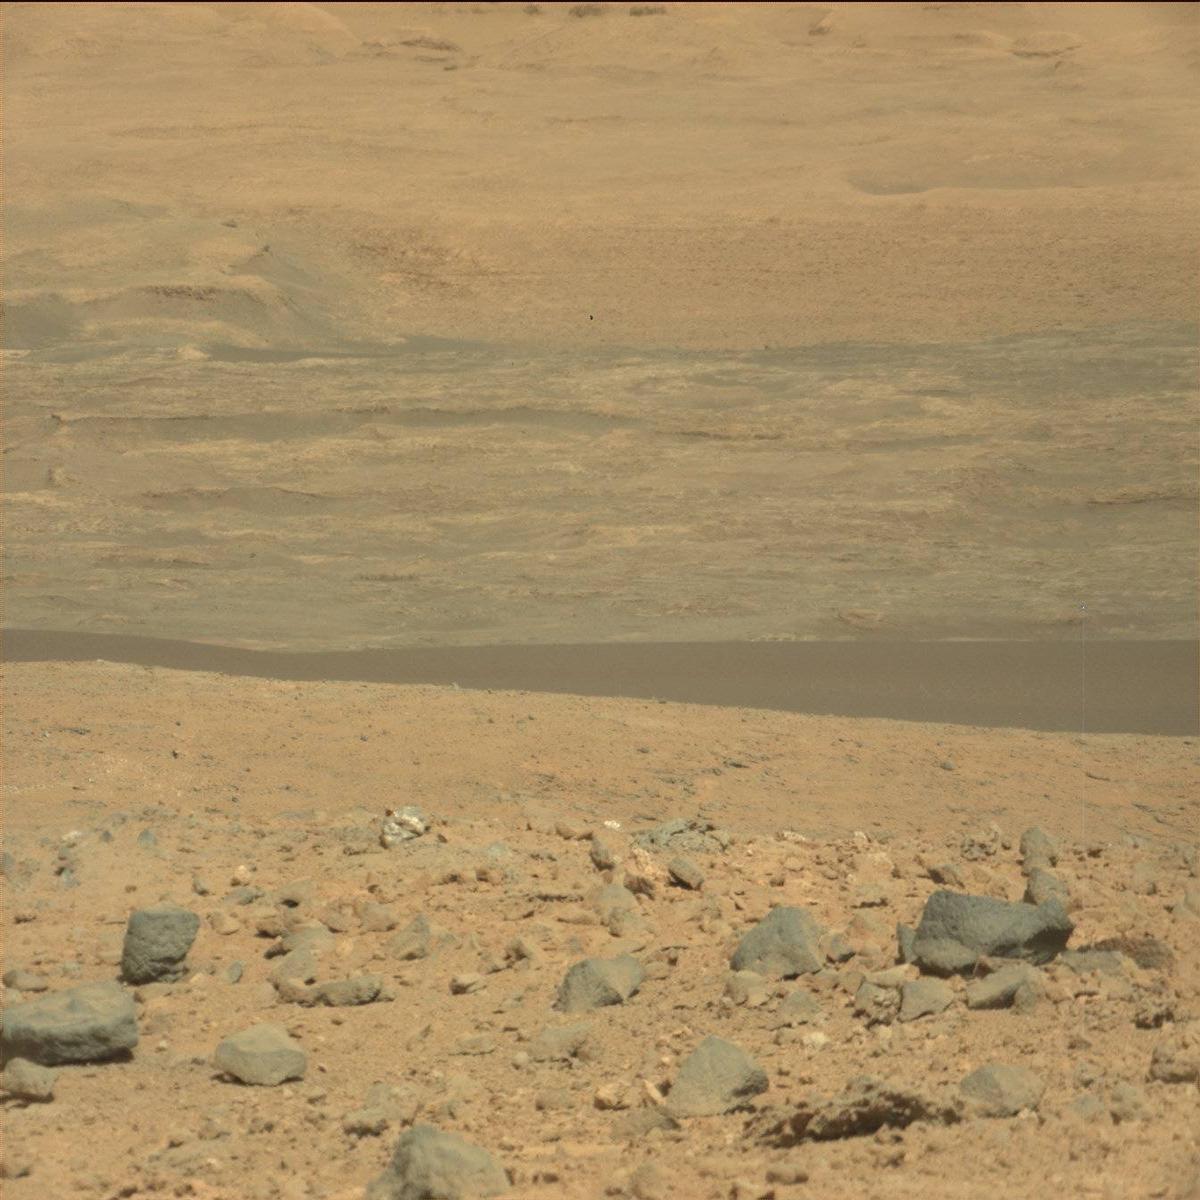
Terrain classes present: Bedrock, Ridge, Rock, Sand / Soil